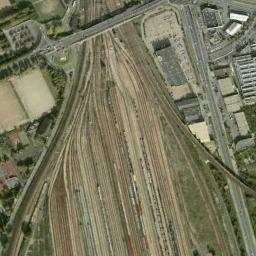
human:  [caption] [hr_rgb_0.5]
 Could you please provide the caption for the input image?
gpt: There is a large railway station under construction in the suburbs .

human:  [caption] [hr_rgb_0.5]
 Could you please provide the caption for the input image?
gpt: The railway station has lots of railways and some trains and an overpass is over the railways .

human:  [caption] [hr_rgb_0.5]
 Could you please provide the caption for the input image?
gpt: The railway station is next to some buildings and grass .

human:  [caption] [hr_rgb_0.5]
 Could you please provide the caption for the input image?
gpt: Many buildings of different shapes are beside the railway station .

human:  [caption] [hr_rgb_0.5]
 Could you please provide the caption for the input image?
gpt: There are some buildings and green trees near the railway station .